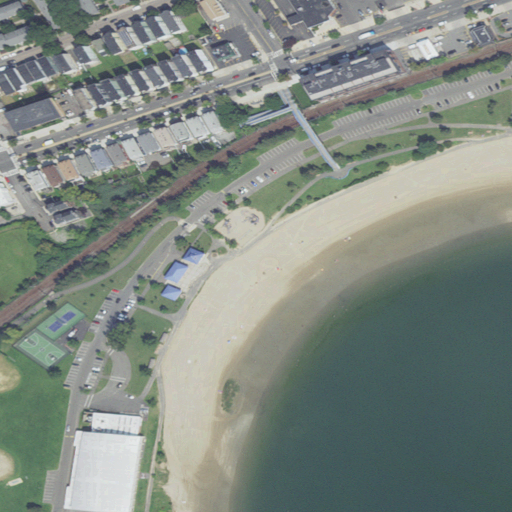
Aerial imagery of beach in Massachusetts named Orient Heights Beach containing high intensity development, open water, barren land, medium intensity development, and low intensity development